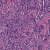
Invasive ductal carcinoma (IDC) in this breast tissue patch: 1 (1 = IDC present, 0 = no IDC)